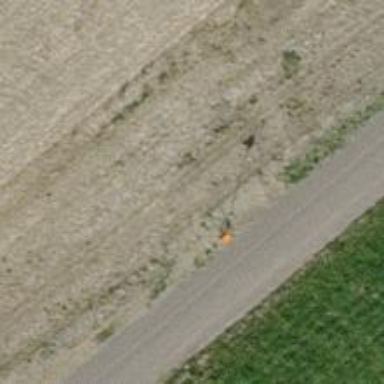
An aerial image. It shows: Pipeline marker.